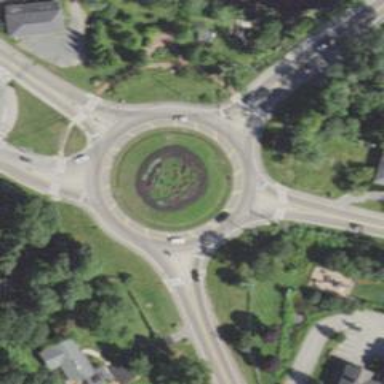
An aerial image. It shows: Primary highway with asphalt surface leading to roundabout.